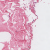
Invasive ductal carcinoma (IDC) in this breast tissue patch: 0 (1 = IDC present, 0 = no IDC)